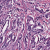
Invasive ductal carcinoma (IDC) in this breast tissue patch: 1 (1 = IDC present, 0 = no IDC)